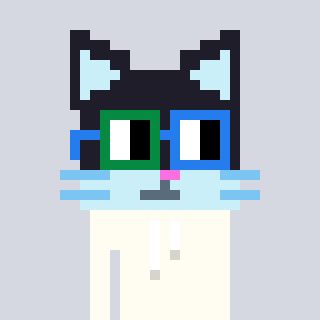
a pixel art character with square green and blue glasses, a cat-shaped head and a grayscale-colored body on a cool background